Question: Hi all you JavaScript/jquery gurus out there.
I hope someone is able to help me since I am pretty much stuck trying to combine <URL>.
I am able to get ElevateZoom to work if there is only one image. But in gallery mode (several images) then it fails badly.
Here is an example of it working with one image.

You can see the image behind the popup. If there are several images it does not Work.
I have made a few changes to magnificpopup.js :
In "open: function(data){..."
I have added
'''
$(".mfp-img").elevateZoom();
'''
just before
'''
return data;
'''
In "getImage: function (item, template) {..."
I have added
'''
var att = document.createAttribute('data-zoom-image');
att.value = item.src;
img.setAttributeNode(att);
'''
just before
'''
item.img = $(img).on('load.mfploader', onLoadComplete).on('error.mfploader', onLoadError);
img.src = item.src;
'''
This Works well but only with one image. As soon as there are more it fails. Unfortunately I am not able to figure out the modification needed myself. Any help will be highly appreciated.
Best regards
Nicki
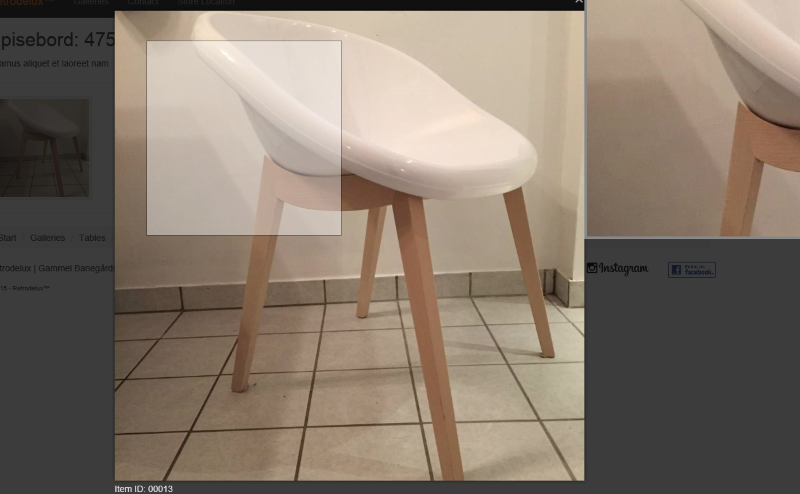
Answer: I figured it out!
Instead of the code i added above, I did the following:
In "getImage: function (item, template) {..."
Just before
'''
_mfpTrigger('ImageLoadComplete');
'''
I have added
'''
$("#" + item.img[0].id).elevateZoom();
'''
In "close: function () {..."
Just before
'''
mfp.isOpen = false;
'''
I have added
'''
$('.zoomContainer').remove();
'''
In "getImage: function (item, template) {..."
I have added
'''
img.id = item.el[0].id;
var att = document.createAttribute('data-zoom-image');
att.value = item.src;
img.setAttributeNode(att);
'''
just before
'''
item.img = $(img).on('load.mfploader', onLoadComplete).on('error.mfploader', onLoadError);
img.src = item.src;
'''
Now everything Works regardless of the number of images used.
Best regards